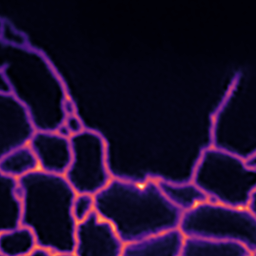
Label: Super-resolution ER image